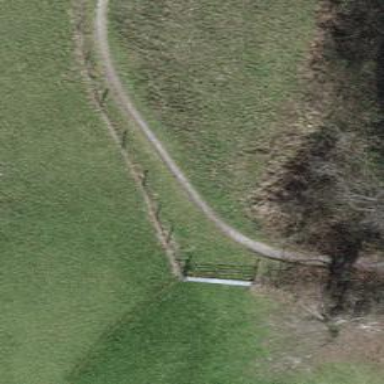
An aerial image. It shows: Path.